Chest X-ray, AP view. Patient: 58 years old, sex M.
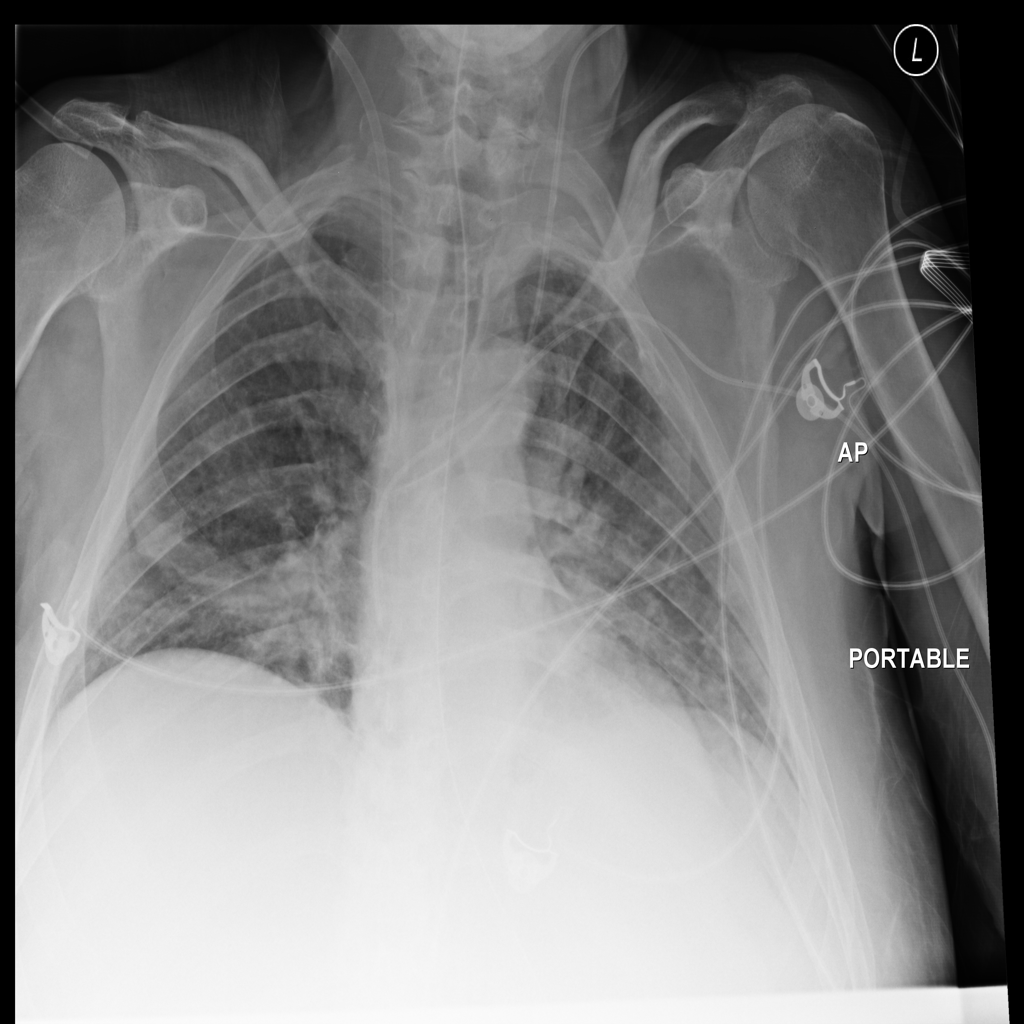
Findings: No Finding